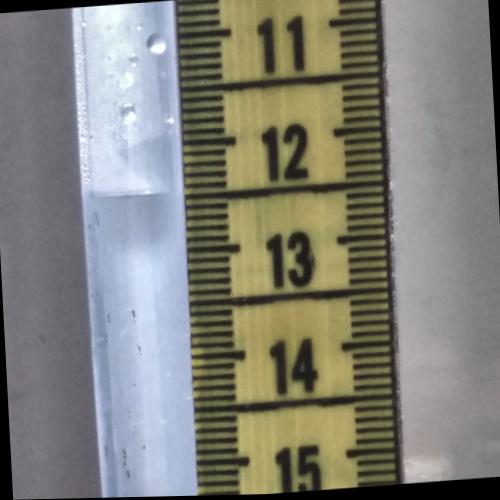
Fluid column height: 12.5 cm